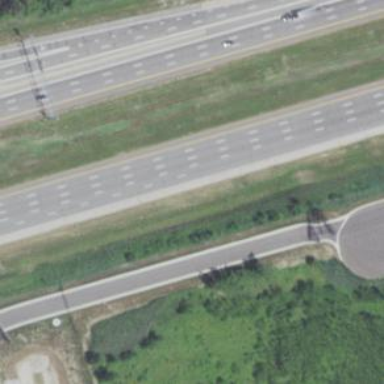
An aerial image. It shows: Asphalt motorway.